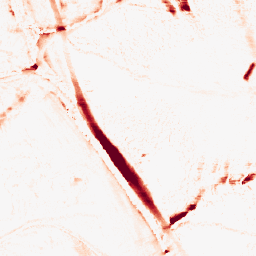
Category: morphological
Decomposition family: morphological_ellipse
Decomposition parameters: operation: opening
width: 10
height: 20
Upsampling method: nearest
Upsampling parameters: scale: 2
Upsampling scale: 2